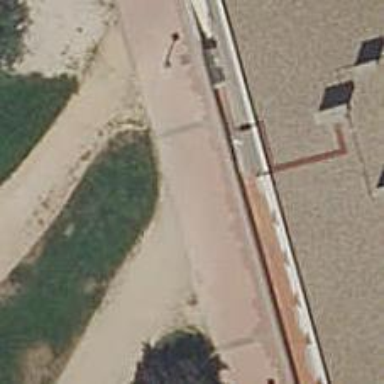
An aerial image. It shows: Footway with sandy surface.